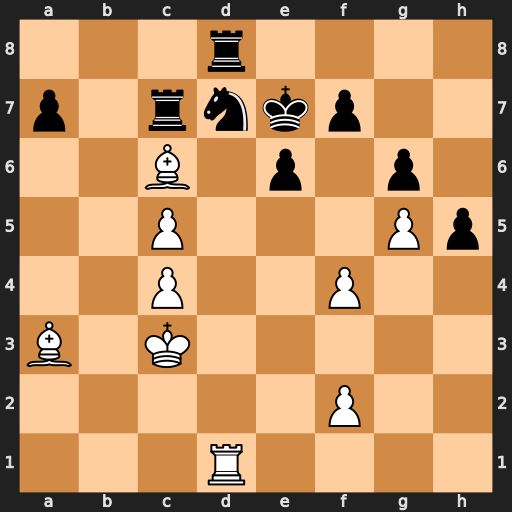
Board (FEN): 3r4/p1rnkp2/2B1p1p1/2P3Pp/2P2P2/B1K5/5P2/3R4
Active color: w
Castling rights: -
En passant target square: -
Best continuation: Bxd7 Rdxd7 c6+